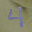
Label: 4